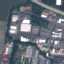
Land use / land cover class: Industrial